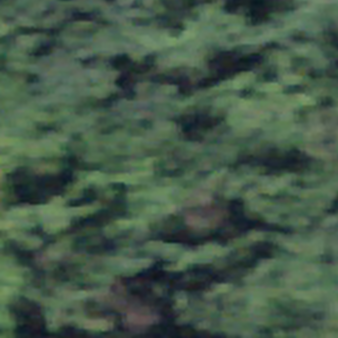
Label: other